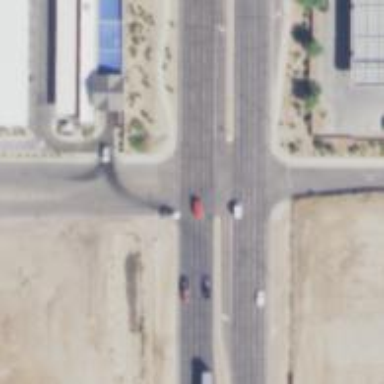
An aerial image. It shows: Primary link highway with asphalt surface.